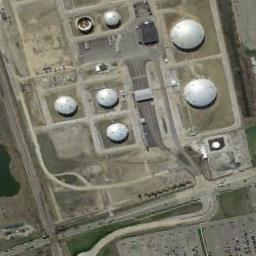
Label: storage_tank